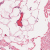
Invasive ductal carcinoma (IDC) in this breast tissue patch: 0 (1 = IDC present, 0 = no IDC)